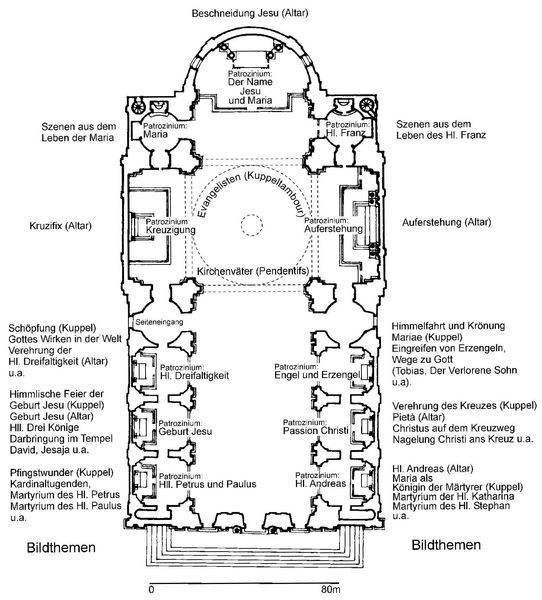
Titel: Grundriss von Il Gesù in Rom, Struktur des ikonographischen Programms
Schlagwörter: skizze, säulen, zeichnung, architektur, kirche, schiff, kuppel, religion, altar, kathedrale, kirchenschiff, mittelschiff, jesus, apsis, heilige, jesu, beschriftungen, beschreibung, grundriss, kreuzgang, apsiss, evangelisten, psalter, beschneidung, altare